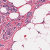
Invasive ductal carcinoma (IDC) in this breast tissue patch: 1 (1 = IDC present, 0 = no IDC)